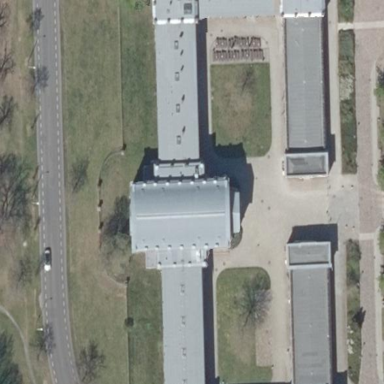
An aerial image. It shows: Building with round roof.